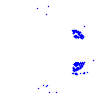
Particle: proton